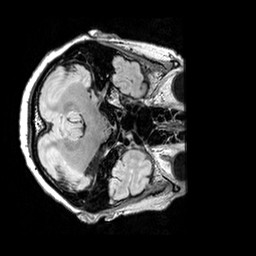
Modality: FLAIR
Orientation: axial
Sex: female
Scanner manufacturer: siemens
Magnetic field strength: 3 T
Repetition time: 5 s
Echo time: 0.395 s